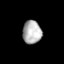
Tissue: lung
Cell type: Myeloid cells
Senescence score: 0.2367
Nuclear area (px): 429
Mean DAPI intensity: 177.967